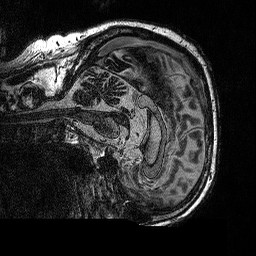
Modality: MP2RAGE
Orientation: sagittal
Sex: male
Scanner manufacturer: siemens
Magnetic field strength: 3 T
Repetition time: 5 s
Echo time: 0.00292 s